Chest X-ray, AP view. Patient: 58 years old, sex F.
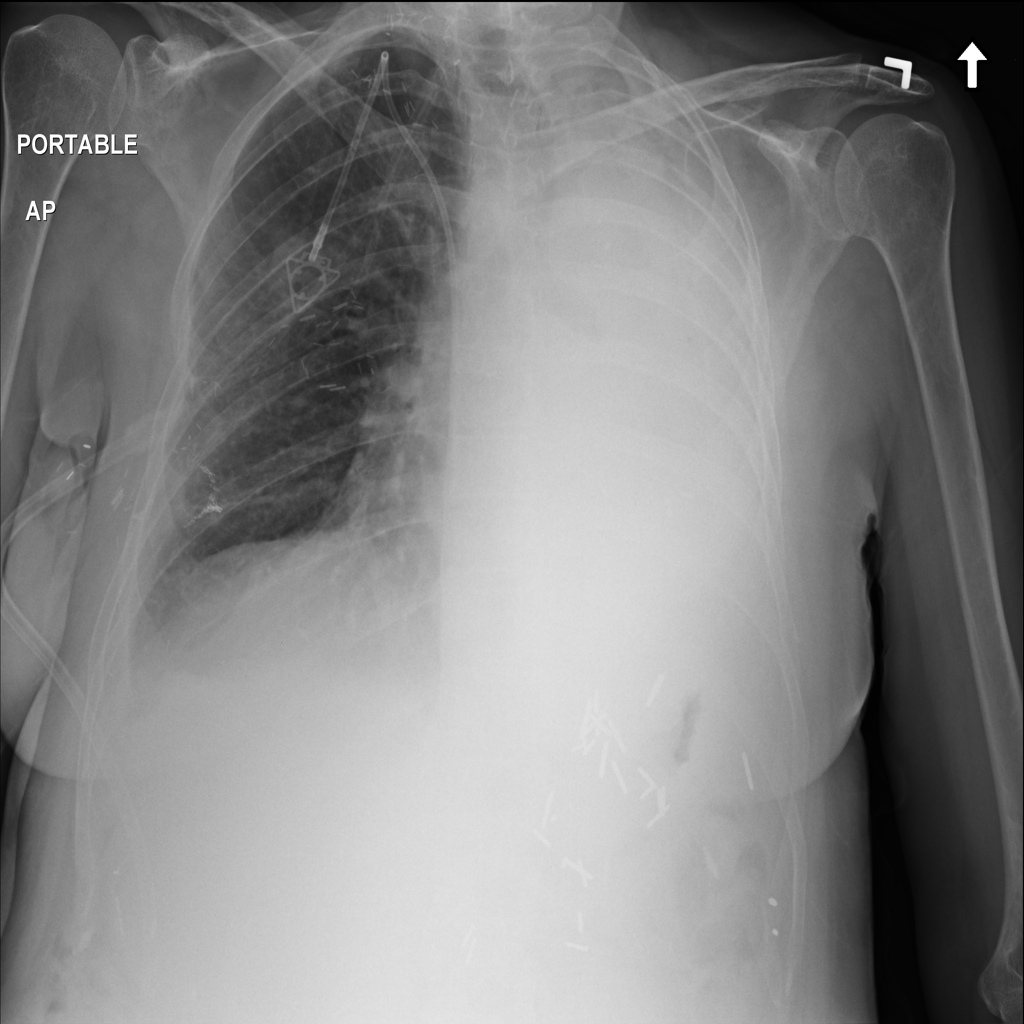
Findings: No Finding